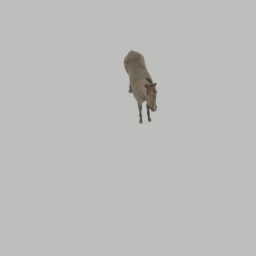
Label: animals